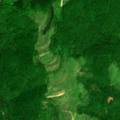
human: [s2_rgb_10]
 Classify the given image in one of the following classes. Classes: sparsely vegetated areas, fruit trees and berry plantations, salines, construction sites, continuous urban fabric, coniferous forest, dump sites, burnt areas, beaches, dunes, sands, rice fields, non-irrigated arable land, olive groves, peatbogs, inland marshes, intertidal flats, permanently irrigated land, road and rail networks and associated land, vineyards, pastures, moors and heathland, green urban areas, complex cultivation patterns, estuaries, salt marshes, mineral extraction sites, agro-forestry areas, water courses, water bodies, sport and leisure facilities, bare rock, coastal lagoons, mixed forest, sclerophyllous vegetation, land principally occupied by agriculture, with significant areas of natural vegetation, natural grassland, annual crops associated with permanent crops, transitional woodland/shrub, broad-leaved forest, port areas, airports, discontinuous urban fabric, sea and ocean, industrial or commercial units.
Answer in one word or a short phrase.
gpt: broad-leaved forest, natural grassland, transitional woodland/shrub